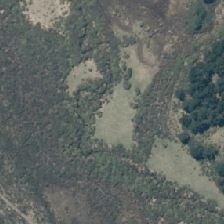
Land cover: herbaceous_freshwater_vege